Field crop: maize
Growth stage: 1
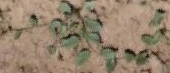
Species: convolvulus